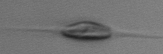
Label: Chrysochromulina